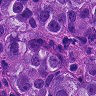
Metastatic tissue present: yes